Question: I'm using agstudy's modification of calendar heatmap (<URL>
In general, the code works very fine but I'm having trouble getting my color code to work.

In the example shown, the first 3 weeks should be colored red and the 4th blue. Altogether this sequence should repeat 6 times, i.e. there should be 6 weeks colored in blue (every 4th).
In order to achieve my color code I load a list of colors in hex code from a file and name it 'user':
'''
col.sty <- switch(color,
'user'=data_2$colorMicro,
'r2b'=c("#0571B0", "#92C5DE", "#F7F7F7", "#F4A582", "#CA0020"), #red to blue
'r2g'=c("#D61818", "#FFAE63", "#FFFFBD", "#B5E384") , #red to green
'w2b'=c("#045A8D", "#2B8CBE", "#74A9CF", "#BDC9E1", "#F1EEF6"), #white to blue
'b2w'=grey.colors(5) )## black to white
# assign("col.sty", get(color))
calendar.pal <- colorRampPalette((col.sty), space = "rgb")
'''
The content of data_2 is:
'''
colorMicro
#CC0000
#CC0000
#CC0000
#00CCFF
#CC0000
#CC0000
#CC0000
#00CCFF
#CC0000
#CC0000
#CC0000
#00CCFF
#CC0000
#CC0000
#CC0000
#00CCFF
#CC0000
#CC0000
#CC0000
#00CCFF
#CC0000
#CC0000
#CC0000
#00CCFF
'''
These are 24 color values for the 24 weeks I want to represent in the heatmap. The variable 'ncolors' is set to 24 and 'cuts' is set to ncolors-1.
I've slightly changed my levelplot settings compared to the code from agstudy.
'''
# major plot ------------------------------------------------------------------
p <- levelplot(value~woty*dotw | yr, data=dat, border = "black",
layout = c(1, nyr%%7),
col.regions = calendar.pal(ncolors),
aspect='iso',
between = list(x=0, y=c(1,1)),
strip=TRUE,
main =varname,
panel = function(x,y,z,...) {
panel.levelplot(x,y,z,...)
ll <- list(...)
at = pretty(dat$pvalue)
ind.pch <- cut(dat$pvalue, at, include.lowest = TRUE, labels = FALSE)
pch.symbols <- pch.symbol[ind.pch]
subscripts <- ll$subscripts
x <- x[subscripts]
y <- y[subscripts]
pch.symbols <- pch.symbols[subscripts]
a=ifelse(dat$pvalue==0,15,ifelse(dat$pvalue==1,16,ifelse(dat$pvalue==2,17,ifelse(dat$pvalue==3,18,ifelse(dat$pvalue==4,25,ifelse(dat$pvalue==5,10,ifelse(dat$pvalue==6,65,ifelse(dat$pvalue==7,66,ifelse(dat$pvalue==67,S,NA)))))))))
b=ifelse(dat$pvalue==0,"blue1",ifelse(dat$pvalue==1,"darkorange4",ifelse(dat$pvalue==2,"red",ifelse(dat$pvalue==3,"seashell4",ifelse(dat$pvalue==4,"magenta",ifelse(dat$pvalue==5,"limegreen",ifelse(dat$pvalue>5,'yellow','black')))))))
panel.xyplot(x, y,fill =col.symbol ,col.symbol =b,
pch = a, cex=cex.symbol,
, ...)
calendar.division(...)
},
scales= scales,
cuts = ncolors-1,
colorkey= list(at=seq(from=1, to=24, by=1), col = calendar.pal(ncolors), width = 0.6, height = 0.5),
xlim =extendrange(dat$woty,f=0.01),
xlab="",ylab="",
ylim=extendrange(dat$dotw,f=0.1),
subscripts=TRUE,
par.settings = calendar.theme)
p
}
'''
I can't find out why the colors are shifted and don't match the intended color code. Does anyone have an idea what could be the reason?
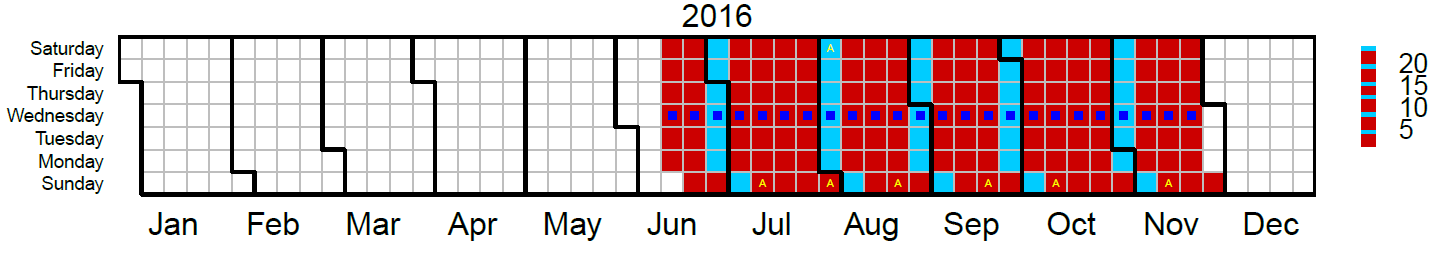
Answer: Finally, I've found out how it works:
In my I assigned the days of each week an individual number in ascending order from 1 to 24. I.e. the values of the days of week one were set to 1, the days of week two to 2 and so on. The list 'colorMicro' contained 24 colors that were supposed to correspond to the individual weeks. The list contained colors multiple times.
In my I assigned all days with the same color the same number. At the same time I put the corresponding colors in the list 'colorMicro'. This way each color appears only once in the list and in the same order as the numbers appear in the calendar. The variable 'ncolors' I set to a large number and now everything works as desired.
<URL>
The first way was easier for me in view of the data generation outside of R but for some reason it doesn't work.
Knowing this fact, the second way is easy as well and leads to proper plotting behavior. Now it's possible to assign predefined colors to each day or week at free will, which is what I need. Maybe this is useful for others too.